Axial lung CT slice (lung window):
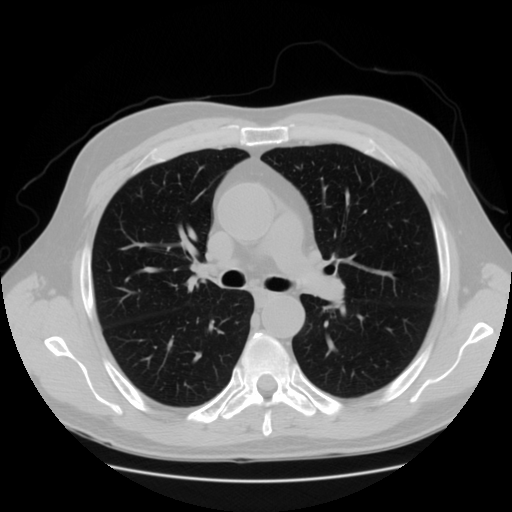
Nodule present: no